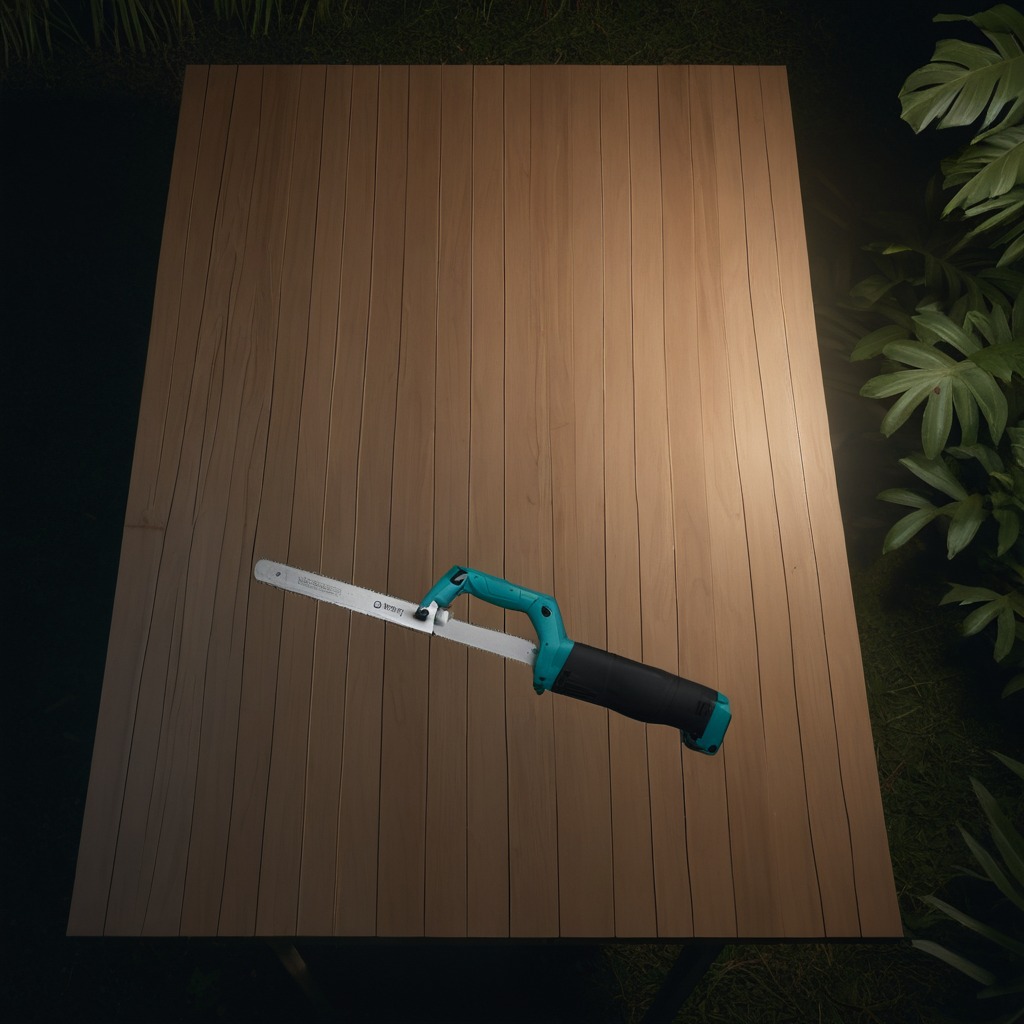
A metal saw is lying on a wooden table in a tent at night.